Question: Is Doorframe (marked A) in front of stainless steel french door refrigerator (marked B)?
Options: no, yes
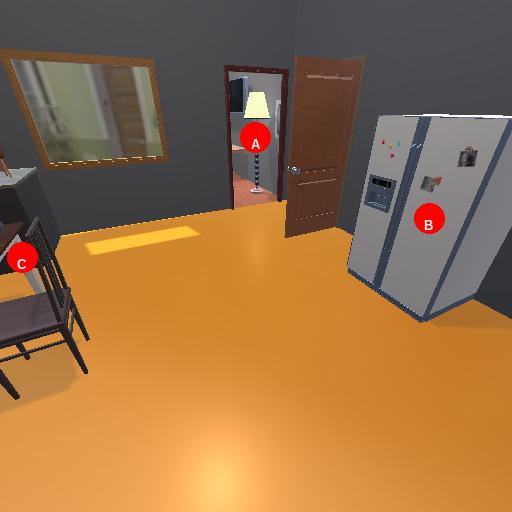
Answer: no